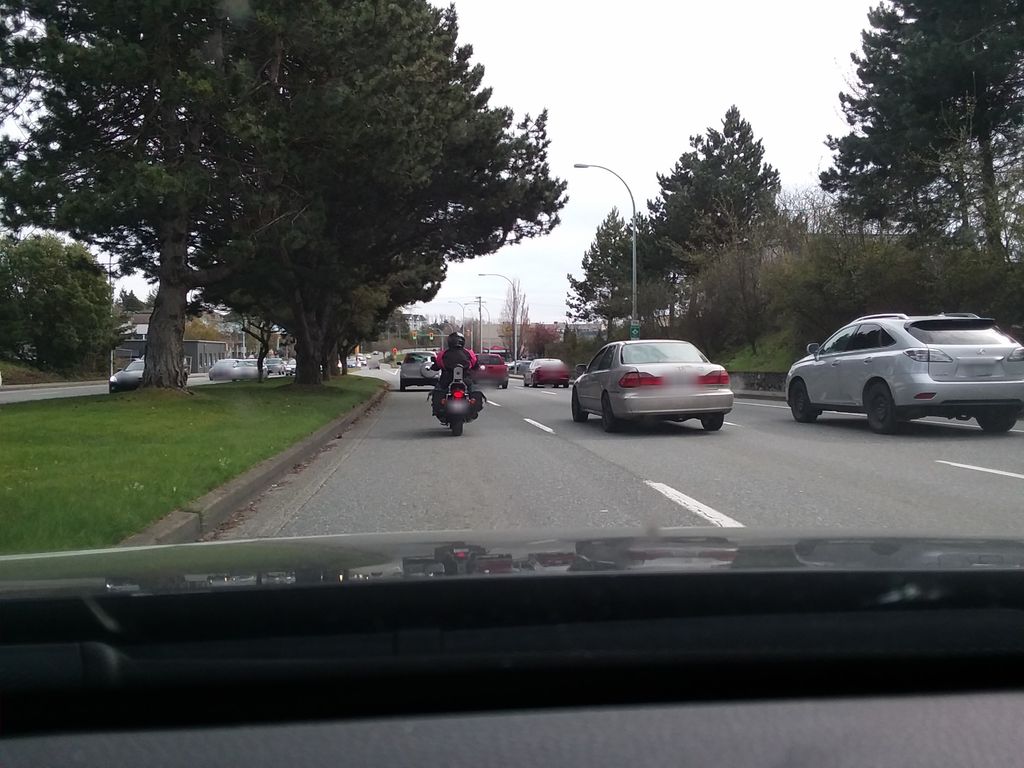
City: victoria